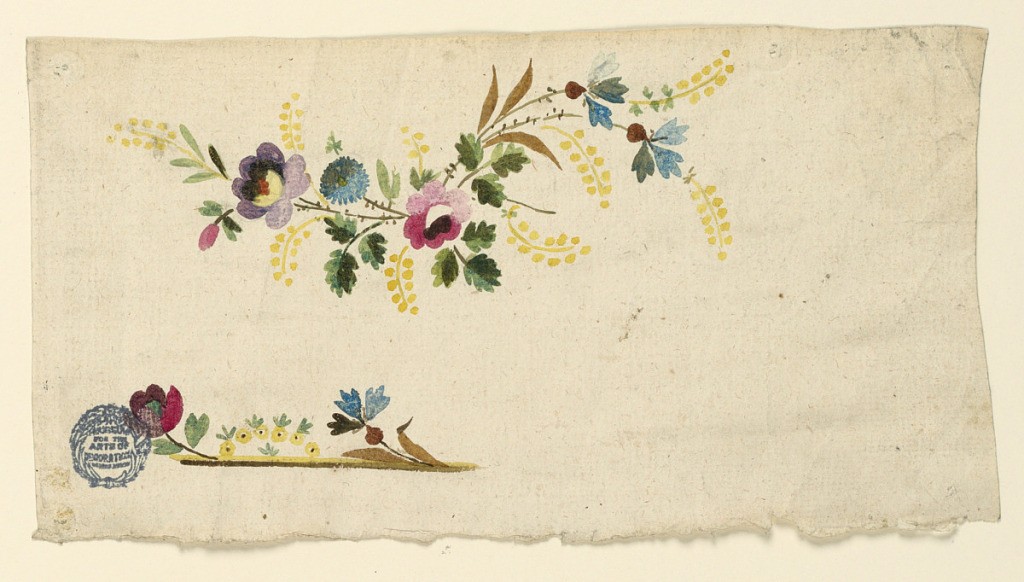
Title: Design for the Embroidery of a Man's Waistcoat
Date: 1780–1790
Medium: Brush and gouache on paper
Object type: Drawing
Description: Bunch of flowers over a border, in which flowers alternate with a motif composed of binds and leaves.